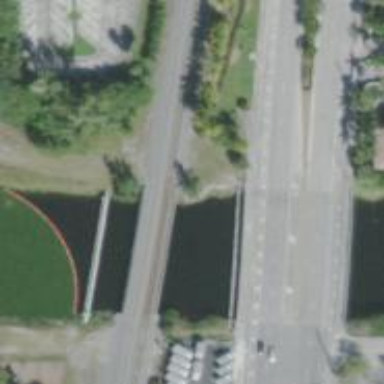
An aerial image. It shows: Bridge over railway line.